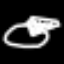
Label: diamond